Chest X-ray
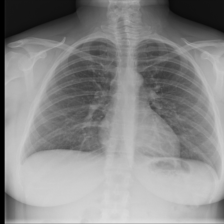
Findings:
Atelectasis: negative
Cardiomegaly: negative
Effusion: negative
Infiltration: negative
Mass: negative
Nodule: negative
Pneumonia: negative
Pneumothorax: negative
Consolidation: negative
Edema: negative
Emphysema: negative
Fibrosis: negative
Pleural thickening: negative
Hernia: negative